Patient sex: M
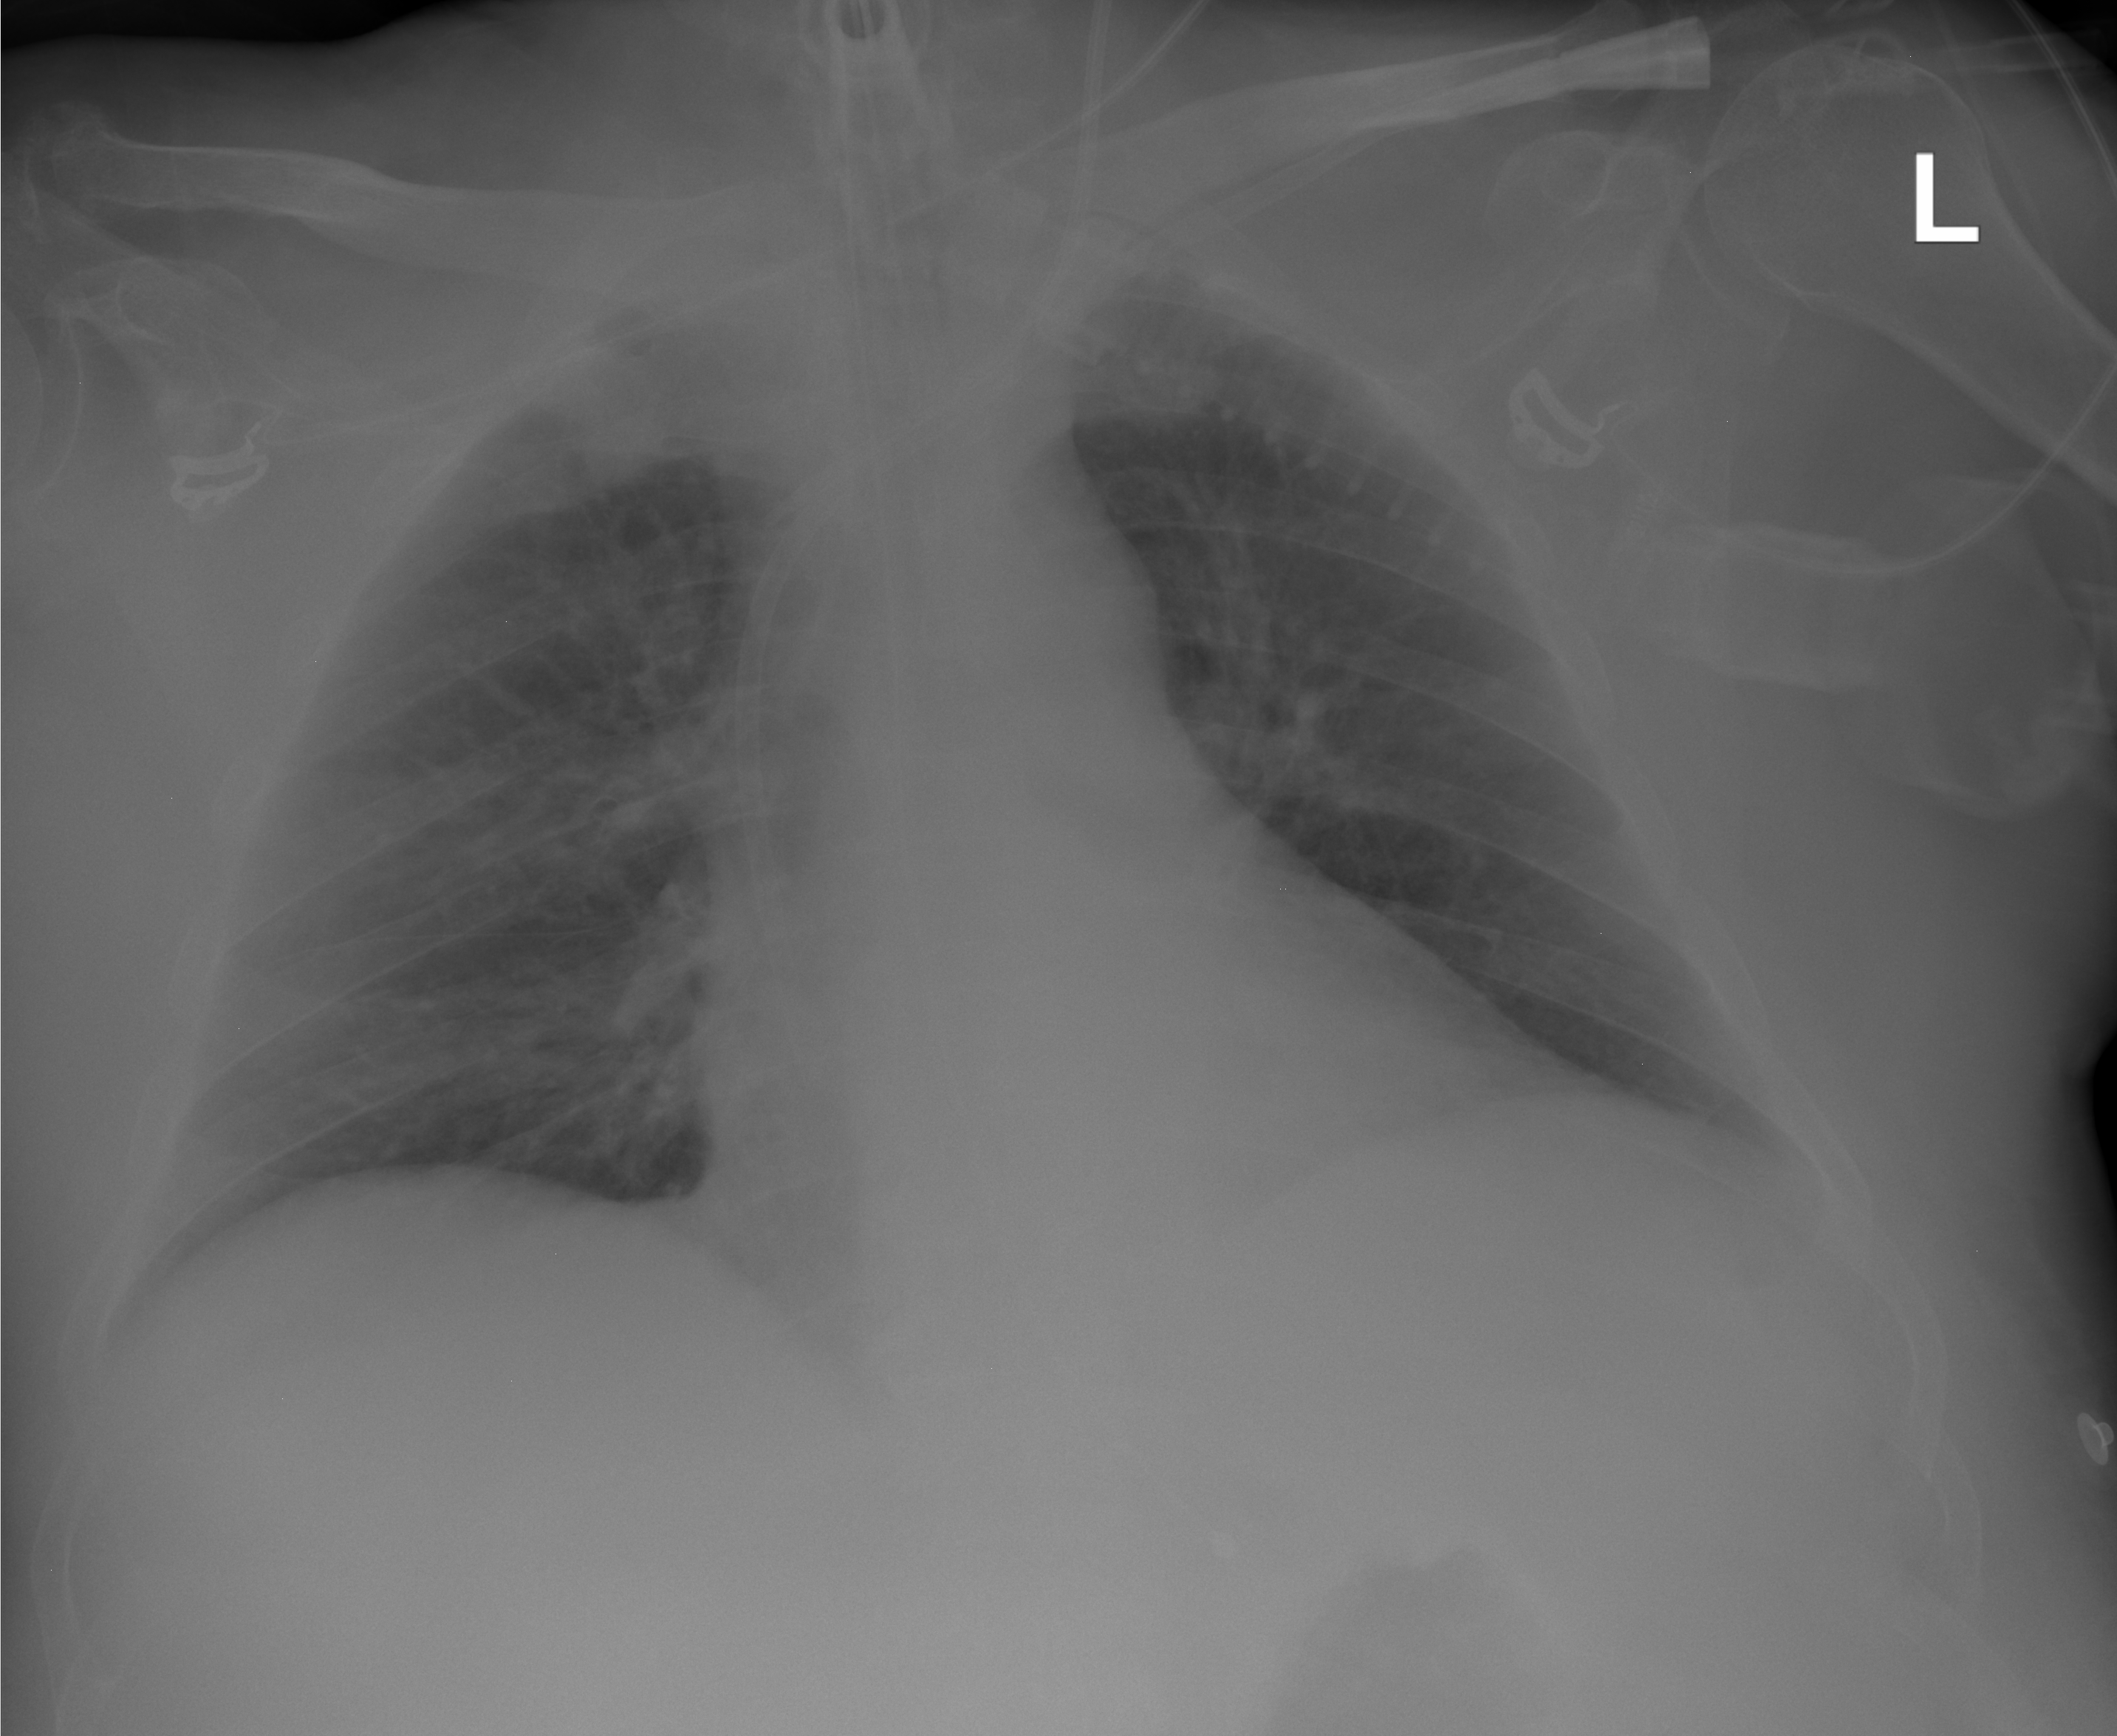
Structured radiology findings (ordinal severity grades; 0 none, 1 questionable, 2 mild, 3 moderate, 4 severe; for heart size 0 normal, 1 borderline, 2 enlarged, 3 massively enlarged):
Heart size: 2
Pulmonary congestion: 2
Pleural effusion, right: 0
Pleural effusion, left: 0
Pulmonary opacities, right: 2
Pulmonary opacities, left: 0
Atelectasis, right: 0
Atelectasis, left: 0